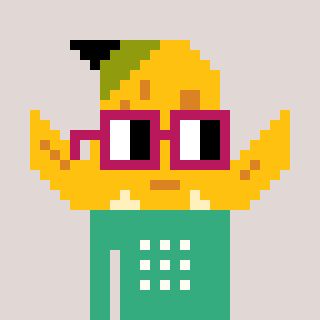
a pixel art character with square dark red glasses, a banana-shaped head and a teal-colored body on a warm background